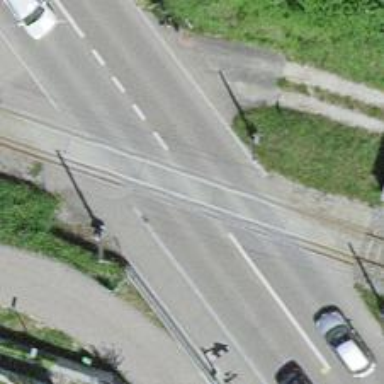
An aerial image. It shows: Level crossing along the railway.